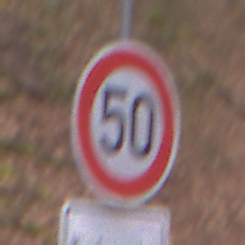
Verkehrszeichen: Geschwindigkeit50
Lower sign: HinweisDurchVerbaleAngabe9
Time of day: Midday
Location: Outdoor (Nature)
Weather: Overcast
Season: Autumn
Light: Natural